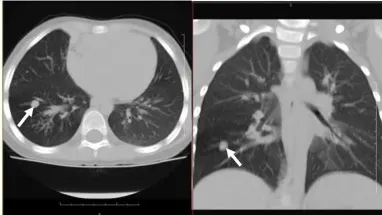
Imaging examination. (B) Plain CT scanning of lungs showed multiple nodules and stripe-shaped shadows in bilateral lungs, and the size of the largest shadow was 0.63 x 0.74 cm.
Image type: radiology (ct)